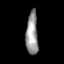
Tissue: prostate
Cell type: T cells
Senescence score: 0.2508
Nuclear area (px): 508
Mean DAPI intensity: 151.376